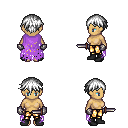
a pixel art fantasy rpg character, female body template, human, tanned skin, maroon tattered cape, gold greaves, white short bangs hairstyle, metal gloves, black shoes, dagger, four views (front, back, left, right), 2x2 character sprite sheet, small pixel art, hard edges, no anti-aliasing